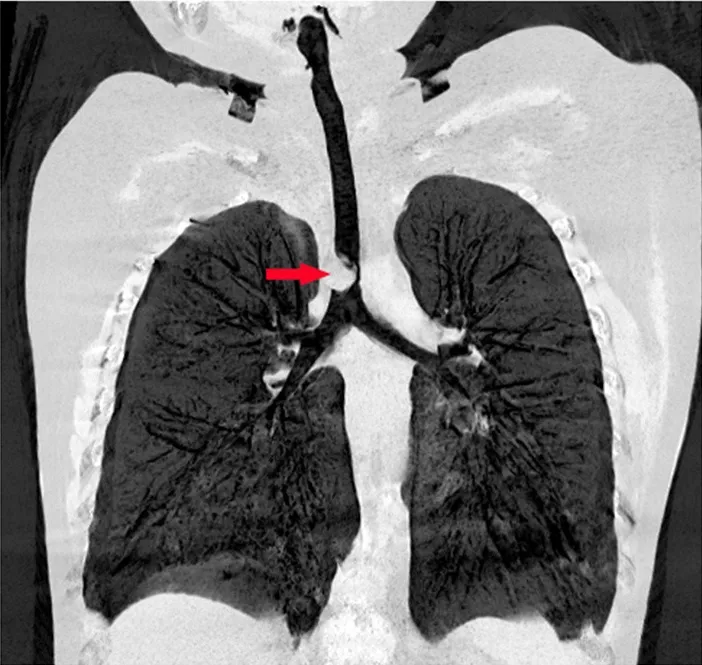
Preoperative chest computed tomography reveals an endotracheal tumor nearly totally obstructing the tracheal lumen.
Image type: radiology (ct)